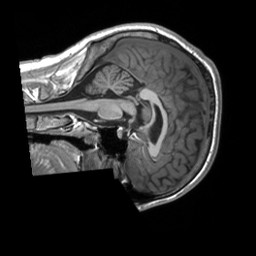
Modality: T1w
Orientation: sagittal
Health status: ill
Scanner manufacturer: siemens
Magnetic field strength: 3 T
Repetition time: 1.7 s
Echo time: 0.00239 s